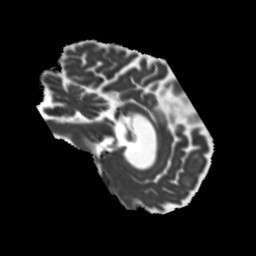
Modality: MD
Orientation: sagittal
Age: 71
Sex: male
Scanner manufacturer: siemens
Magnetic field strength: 3 T
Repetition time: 5.25 s
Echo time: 0.08 s